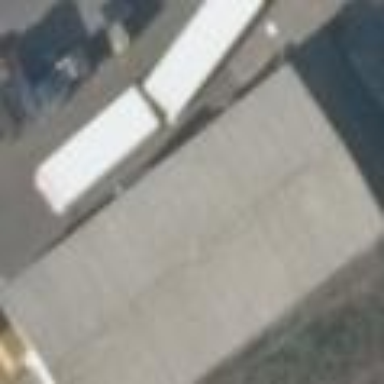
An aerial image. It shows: Shed building.